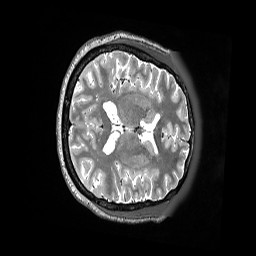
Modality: T2w
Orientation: axial
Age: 38
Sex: female